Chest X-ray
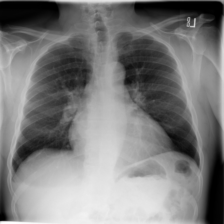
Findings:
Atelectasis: negative
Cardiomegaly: positive
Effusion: negative
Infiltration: negative
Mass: negative
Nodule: negative
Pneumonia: negative
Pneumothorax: negative
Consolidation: negative
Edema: negative
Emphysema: negative
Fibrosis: negative
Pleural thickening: negative
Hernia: negative